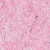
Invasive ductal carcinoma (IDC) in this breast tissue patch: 0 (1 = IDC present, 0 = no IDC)